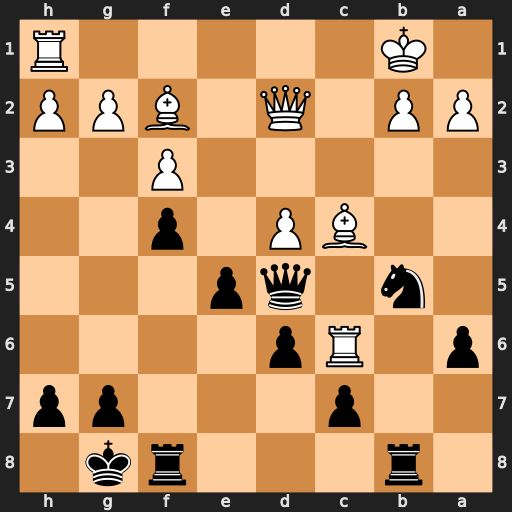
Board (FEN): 1r3rk1/2p3pp/p1Rp4/1n1qp3/2BP1p2/5P2/PP1Q1BPP/1K5R
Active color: b
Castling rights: -
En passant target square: -
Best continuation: Na3+ Ka1 Nxc4 Rxc4 Qxc4